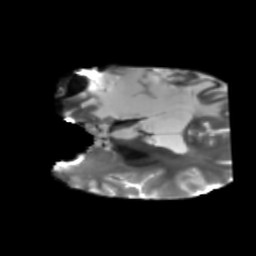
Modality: T2w
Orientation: coronal
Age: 40
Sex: male
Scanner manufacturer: siemens
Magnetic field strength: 3 T
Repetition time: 5.25 s
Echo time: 0.08 s